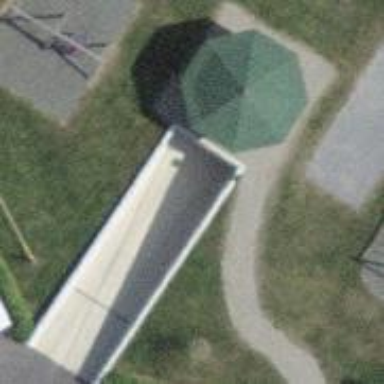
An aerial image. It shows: Playground area for leisure activities on the land.